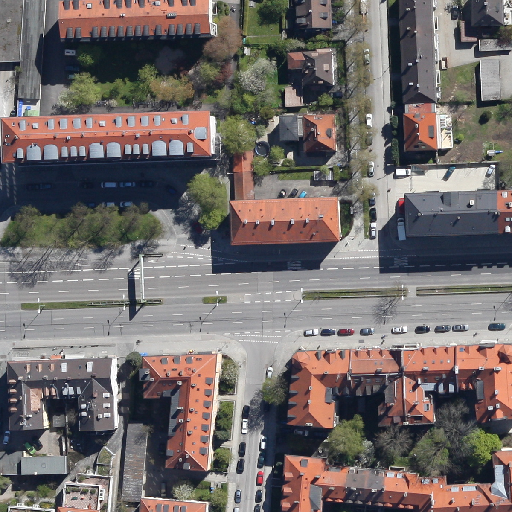
Referring expression: paved road